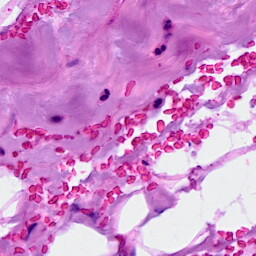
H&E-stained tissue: Breast